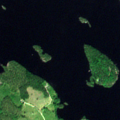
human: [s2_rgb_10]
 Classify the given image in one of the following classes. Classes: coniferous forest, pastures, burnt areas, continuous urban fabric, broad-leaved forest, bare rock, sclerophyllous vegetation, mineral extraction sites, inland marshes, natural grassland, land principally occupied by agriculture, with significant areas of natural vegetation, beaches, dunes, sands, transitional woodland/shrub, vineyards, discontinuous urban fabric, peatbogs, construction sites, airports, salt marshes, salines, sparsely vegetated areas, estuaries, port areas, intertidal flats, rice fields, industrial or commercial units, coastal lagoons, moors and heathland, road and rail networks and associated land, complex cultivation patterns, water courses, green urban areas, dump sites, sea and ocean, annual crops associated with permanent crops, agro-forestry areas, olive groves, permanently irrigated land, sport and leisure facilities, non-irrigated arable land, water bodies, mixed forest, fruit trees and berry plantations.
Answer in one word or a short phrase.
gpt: mixed forest, water bodies